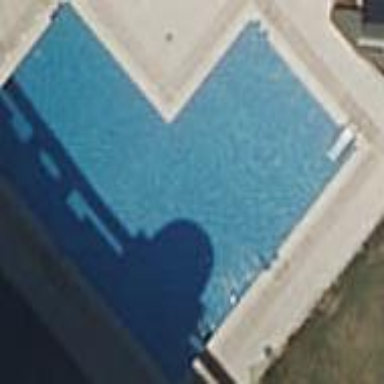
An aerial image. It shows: Swimming pool located in leisure land.